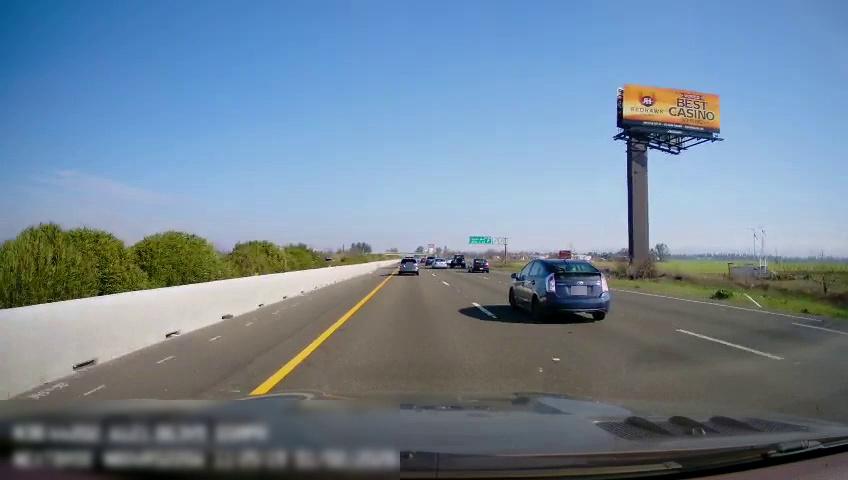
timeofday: Day
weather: Sunny
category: Drivable Space
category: Vehicles | Car
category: Vehicles | Car
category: Vehicles | Car
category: Vehicles | Car
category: Vehicles | Car
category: Lanes | Current Lane
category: Lanes | Current Lane
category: Lanes | Alternate Lane
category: Lanes | Alternate Lane
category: Lanes | Alternate Lane
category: Traffic | Signs